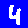
Digit: 4